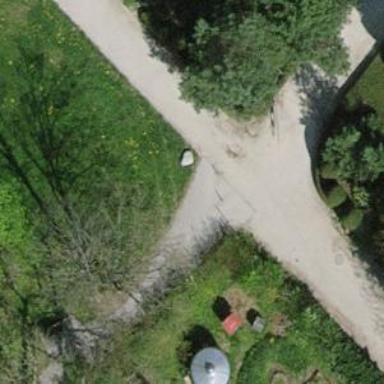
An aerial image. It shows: Bollard barrier.